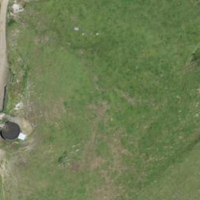
EUNIS habitat code: 26
Species observed at this site:
Urtica dioica